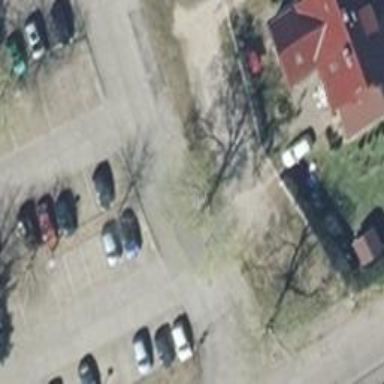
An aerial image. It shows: Road serving as parking aisle.